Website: bh-photo
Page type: customer-info-address
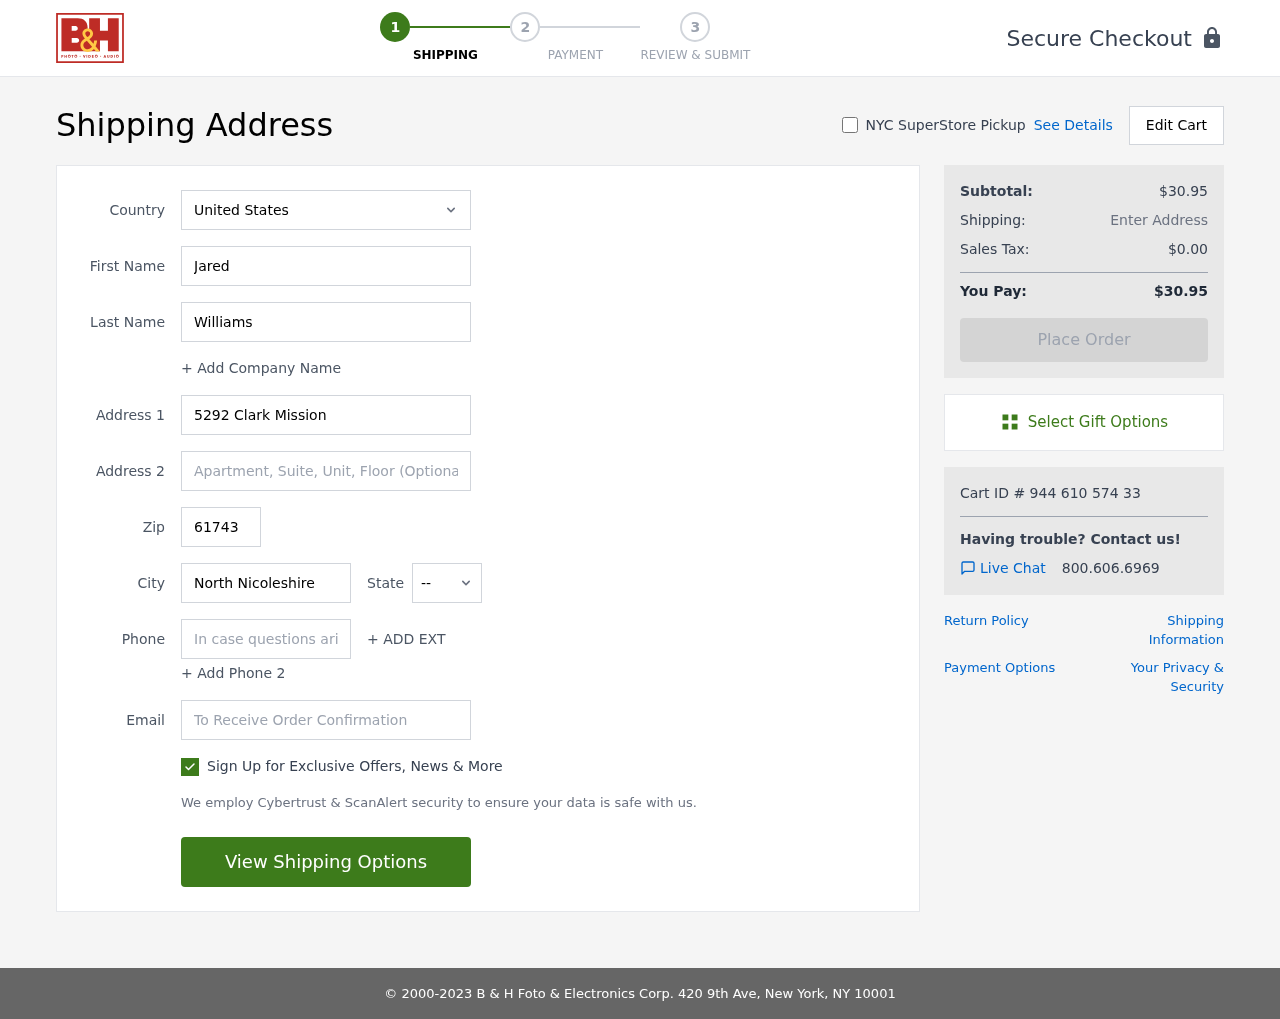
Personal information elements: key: PII_CITY
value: North Nicoleshire
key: PII_COUNTRY
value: United States
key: PII_EMAIL
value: jared_williams@hotmail.com
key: PII_FIRSTNAME
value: Jared
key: PII_LASTNAME
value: Williams
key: PII_PHONE
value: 5046555150
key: PII_POSTCODE
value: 61743
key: PII_STATE_ABBR
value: OR
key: PII_STREET
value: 5292 Clark Mission
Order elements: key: ORDER_SUBTOTAL
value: $30.95
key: ORDER_TAX
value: $0.00
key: ORDER_TOTAL
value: $30.95
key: ORDER_ID
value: Cart ID # 944 610 574 33